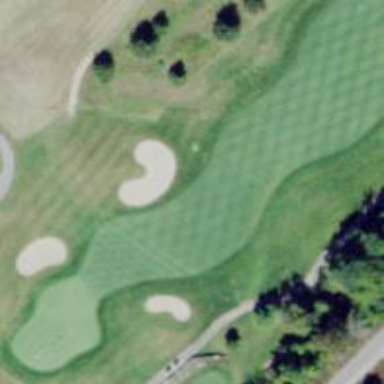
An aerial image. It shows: View of golf hole.